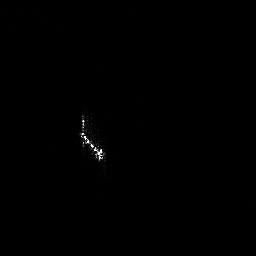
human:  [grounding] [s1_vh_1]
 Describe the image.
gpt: In the satellite image, there is  <ref>1 medium ship </ref> <box>[[29, 42, 41, 62, 0]]</box> located at center.